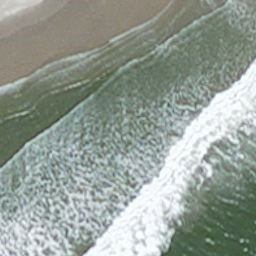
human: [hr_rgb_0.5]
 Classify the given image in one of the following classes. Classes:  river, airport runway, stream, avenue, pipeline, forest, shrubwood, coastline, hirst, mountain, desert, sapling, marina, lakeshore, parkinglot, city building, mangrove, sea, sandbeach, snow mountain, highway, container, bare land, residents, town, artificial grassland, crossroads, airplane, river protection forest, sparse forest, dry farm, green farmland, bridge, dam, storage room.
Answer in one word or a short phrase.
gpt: coastline